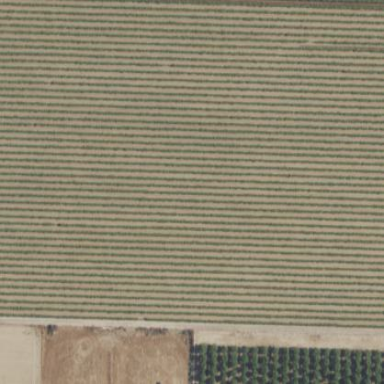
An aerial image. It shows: Vineyard.